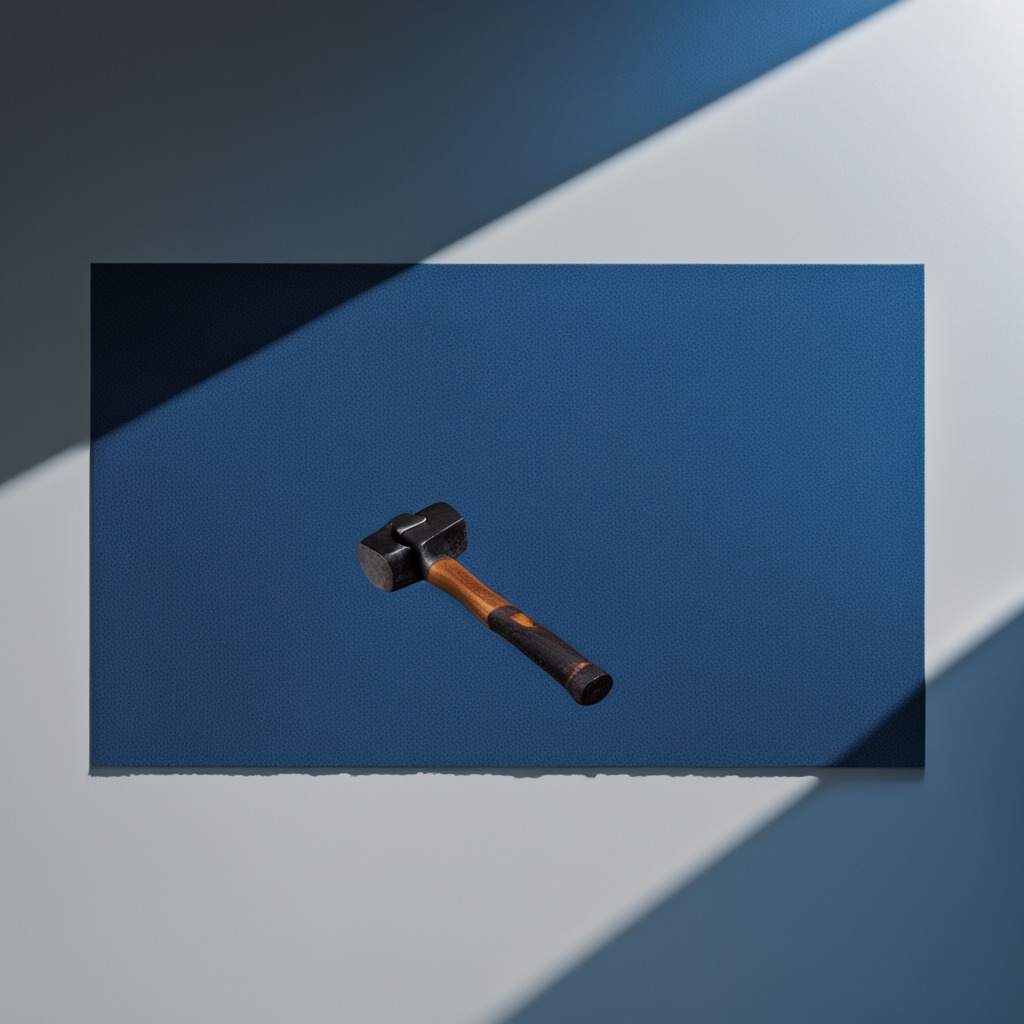
A hammer lies on the granite tabletop.